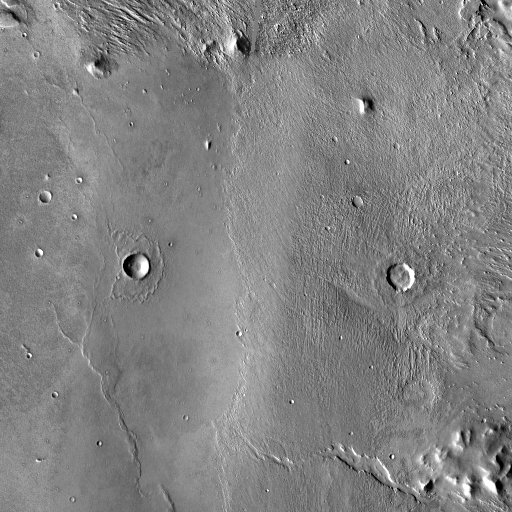
Crater classes present: Background, Other, Layered, Buried, Secondary